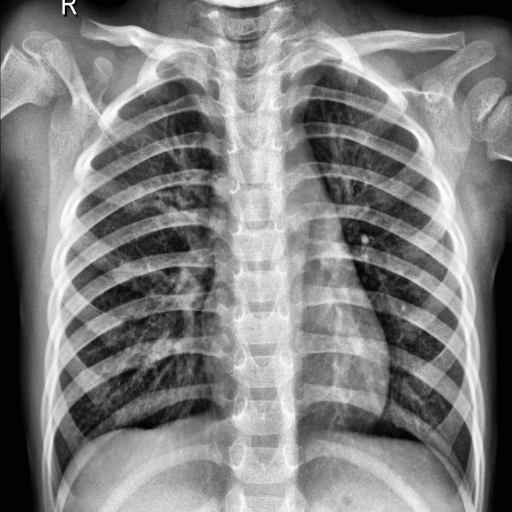
Finding: NORMAL